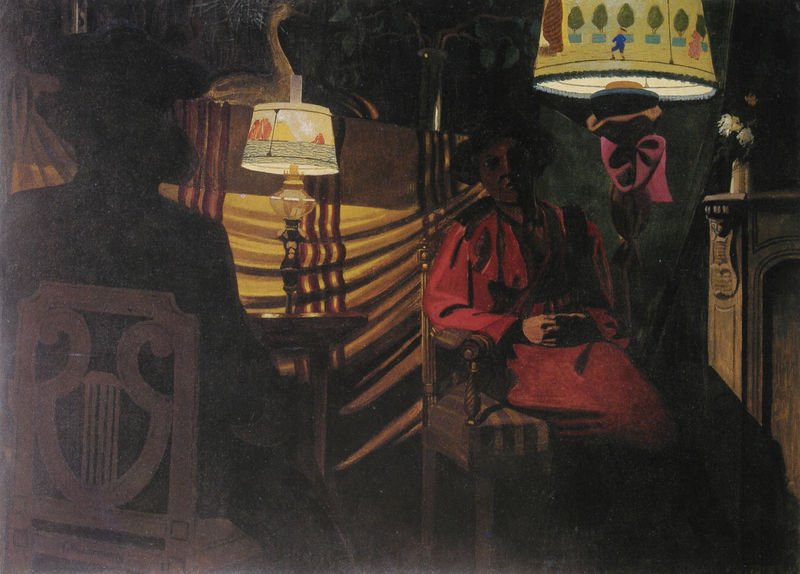
Titel: La visite, Der Besuch
Künstler: Félix Vallotton
Standort: Winterthur
Institution: Kunstmuseum
Schlagwörter: blau, blätter, dunkel, gemälde, mann, schatten, vogel, bäume, gelb, grün, kubismus, menschen, sitzen, blume, blumen, braun, bunt, frau, hell, holz, hut, hüte, kleid, lampe, lampen, licht, männer, raum, rücken, schwarz, stuhl, stühle, tisch, weiss, zimmer, blüte, blüten, dame, rot, schirm, tuch, expressionismus, gespräch, muster, bart, mütze, regal, falten, gesicht, holzstuhl, hände, vorhang, sessel, sitzend, decke, paar, personen, pflanze, kamin, vase, kommode, schrank, alte dame, blumenvase, düster, ente, gans, kaminsimms, kaminsims, künstliches licht, lampenmuster, lampenschirm, lampenschirme, lehne, schlagschatten, schnabel, schwan, sitz, sitze, zwei, figuren, tischlampe, verzierung, leuchten, hell-dunkel, beckmann, lucht, lichtschein, harve, petroleum, rotes gewand, ann, blöumen, streiufen, stuhllehne: harfe, gelber vorhang, expressionisumus